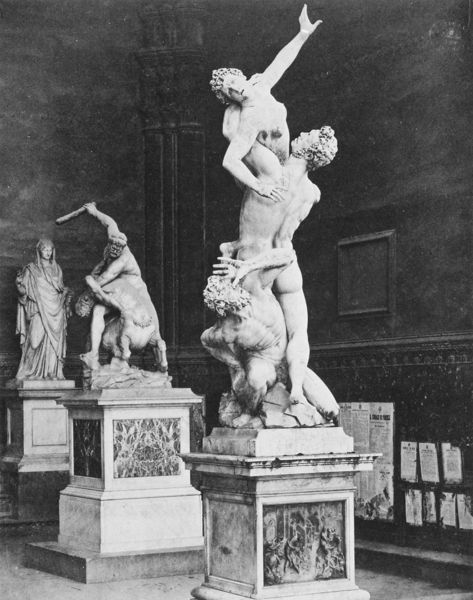
Titel: Raub der Sabinerin
Künstler: Giovanni da Bologna
Standort: Florenz, Piazza della Signoria, Loggia dei Lanzi (EU - I - Toskana)
Schlagwörter: kampf, mann, umhang, weiß, frau, grau, marmor, männer, raum, schwarz, säule, zeichnung, bart, sockel, stein, figur, gewand, haare, stehend, drei, locken, engel, skulptur, brüste, umarmung, saal, figuren, gewalt, festhalten, podest, foto, fotografie, schwarzweiss, greifen, knüppel, raub, rom, ausstellung, skulpturen, statuen, kämpfend, griechisch, entführung, vatikan, museum, herkules, keule, centaur, hellenismus, prügel, hellenistisch, prügelei, hebefigur, zentaure, packen, saüle, sabinerinnen, sabinerin, orantin, hebt, umschlungend